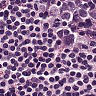
Metastatic tissue present: no